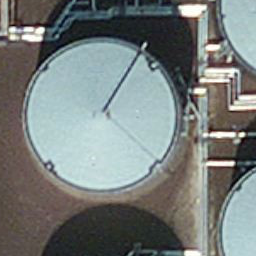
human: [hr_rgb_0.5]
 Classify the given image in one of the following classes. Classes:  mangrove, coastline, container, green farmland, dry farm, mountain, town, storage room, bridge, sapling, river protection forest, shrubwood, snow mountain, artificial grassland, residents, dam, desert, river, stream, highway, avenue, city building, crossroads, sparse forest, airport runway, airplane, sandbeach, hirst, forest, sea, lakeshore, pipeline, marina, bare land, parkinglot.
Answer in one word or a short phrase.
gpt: storage room